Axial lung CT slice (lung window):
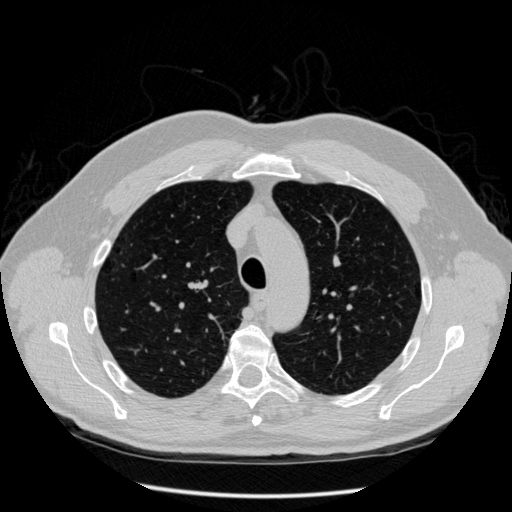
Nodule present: no